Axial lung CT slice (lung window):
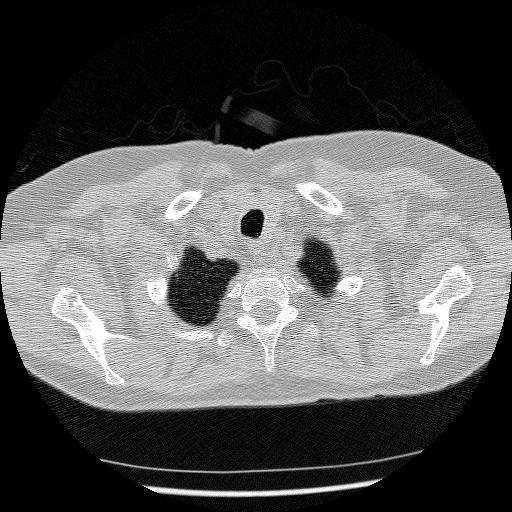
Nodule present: no